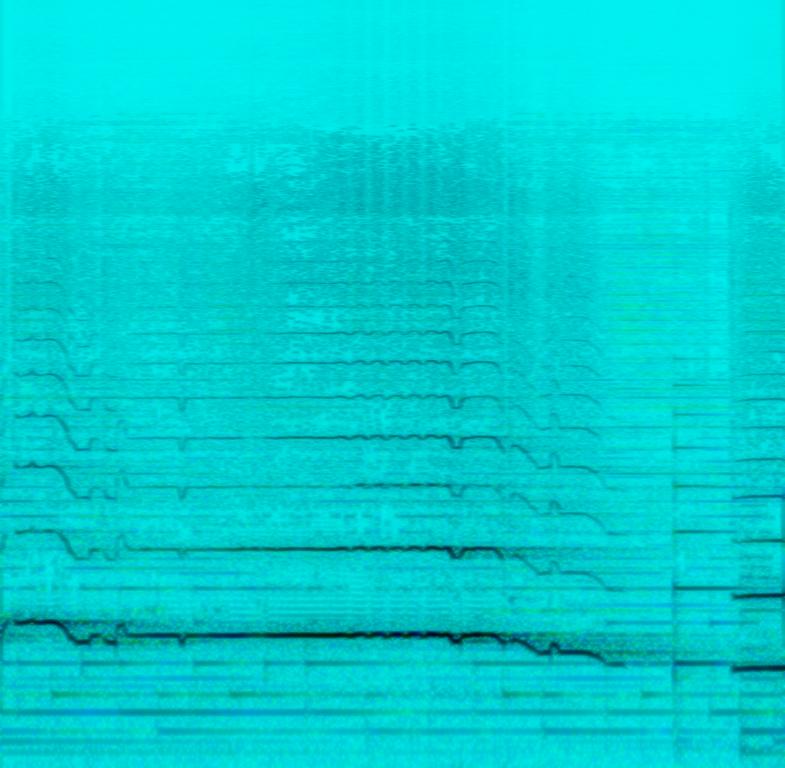
The song is an instrumental. The tempo is slow with an Indian flute or bansuri playing soulfully to the keyboard accompaniment, sitar accompaniment and a tabla player waiting to join in. The music is soulful and emotional. The audio quality is poor.